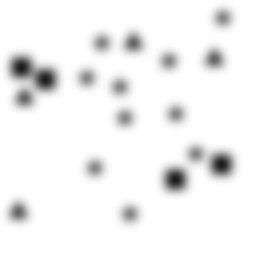
Squares: 4
Triangles: 4
Stars: 10
Total shapes: 18